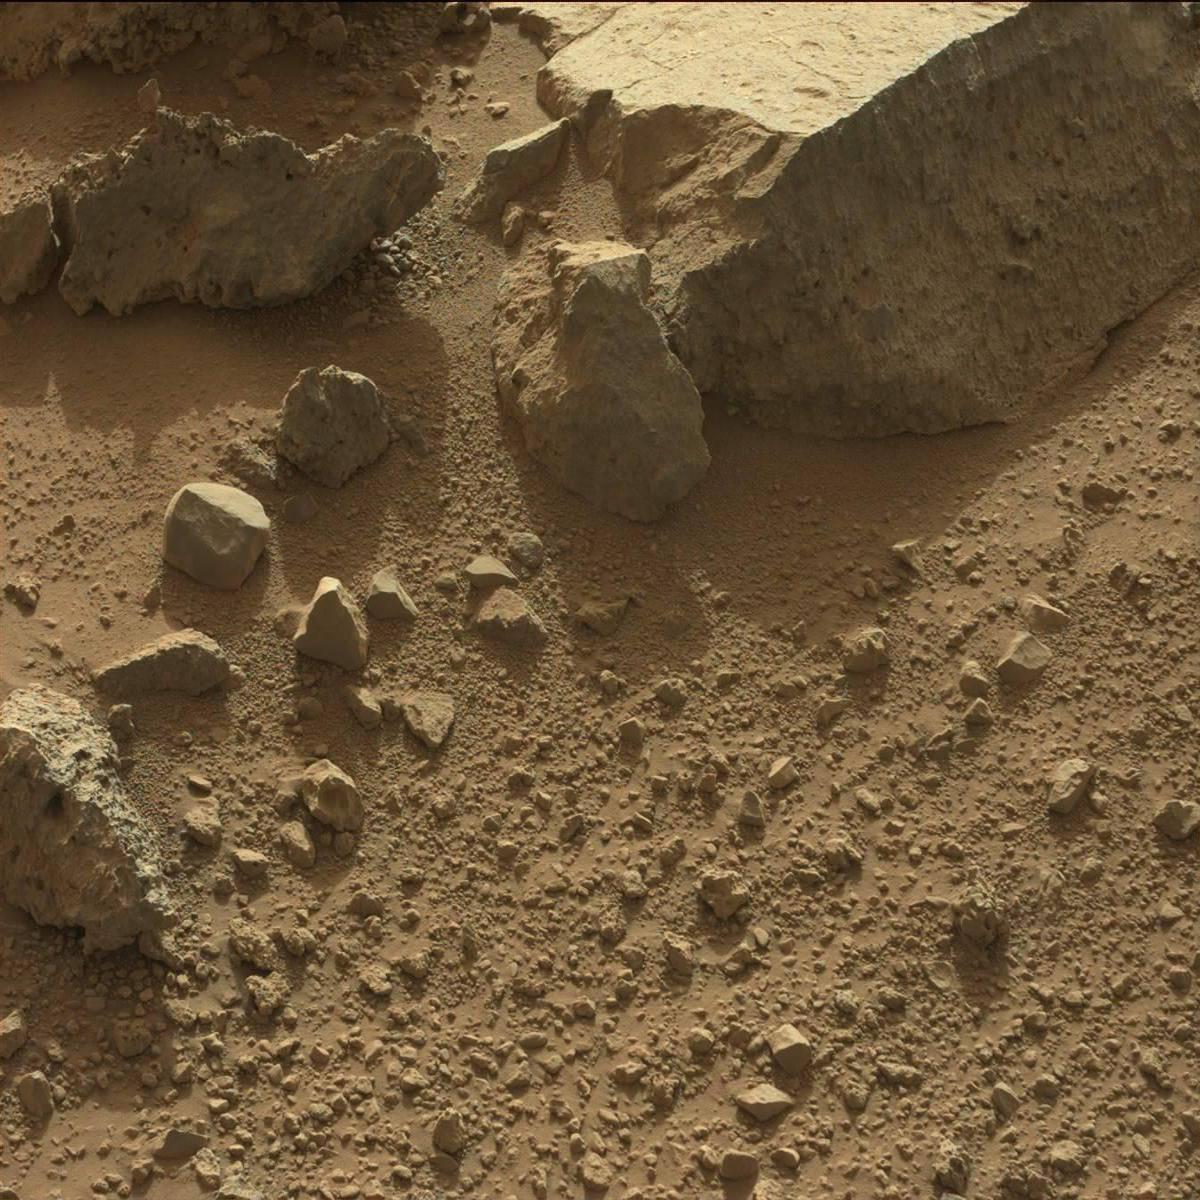
Terrain classes present: Bedrock, Rock, Sand / Soil